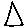
Label: triangle